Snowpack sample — Snodgrass Mountain, Crested Butte, Colorado (2/4/25, 12:06 PM MST)
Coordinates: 38.923, -106.968
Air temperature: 35 °F
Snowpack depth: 80 cm
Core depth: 50 cm
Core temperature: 30.2 °F
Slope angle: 14°, slope face: 78°
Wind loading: low
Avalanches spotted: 0
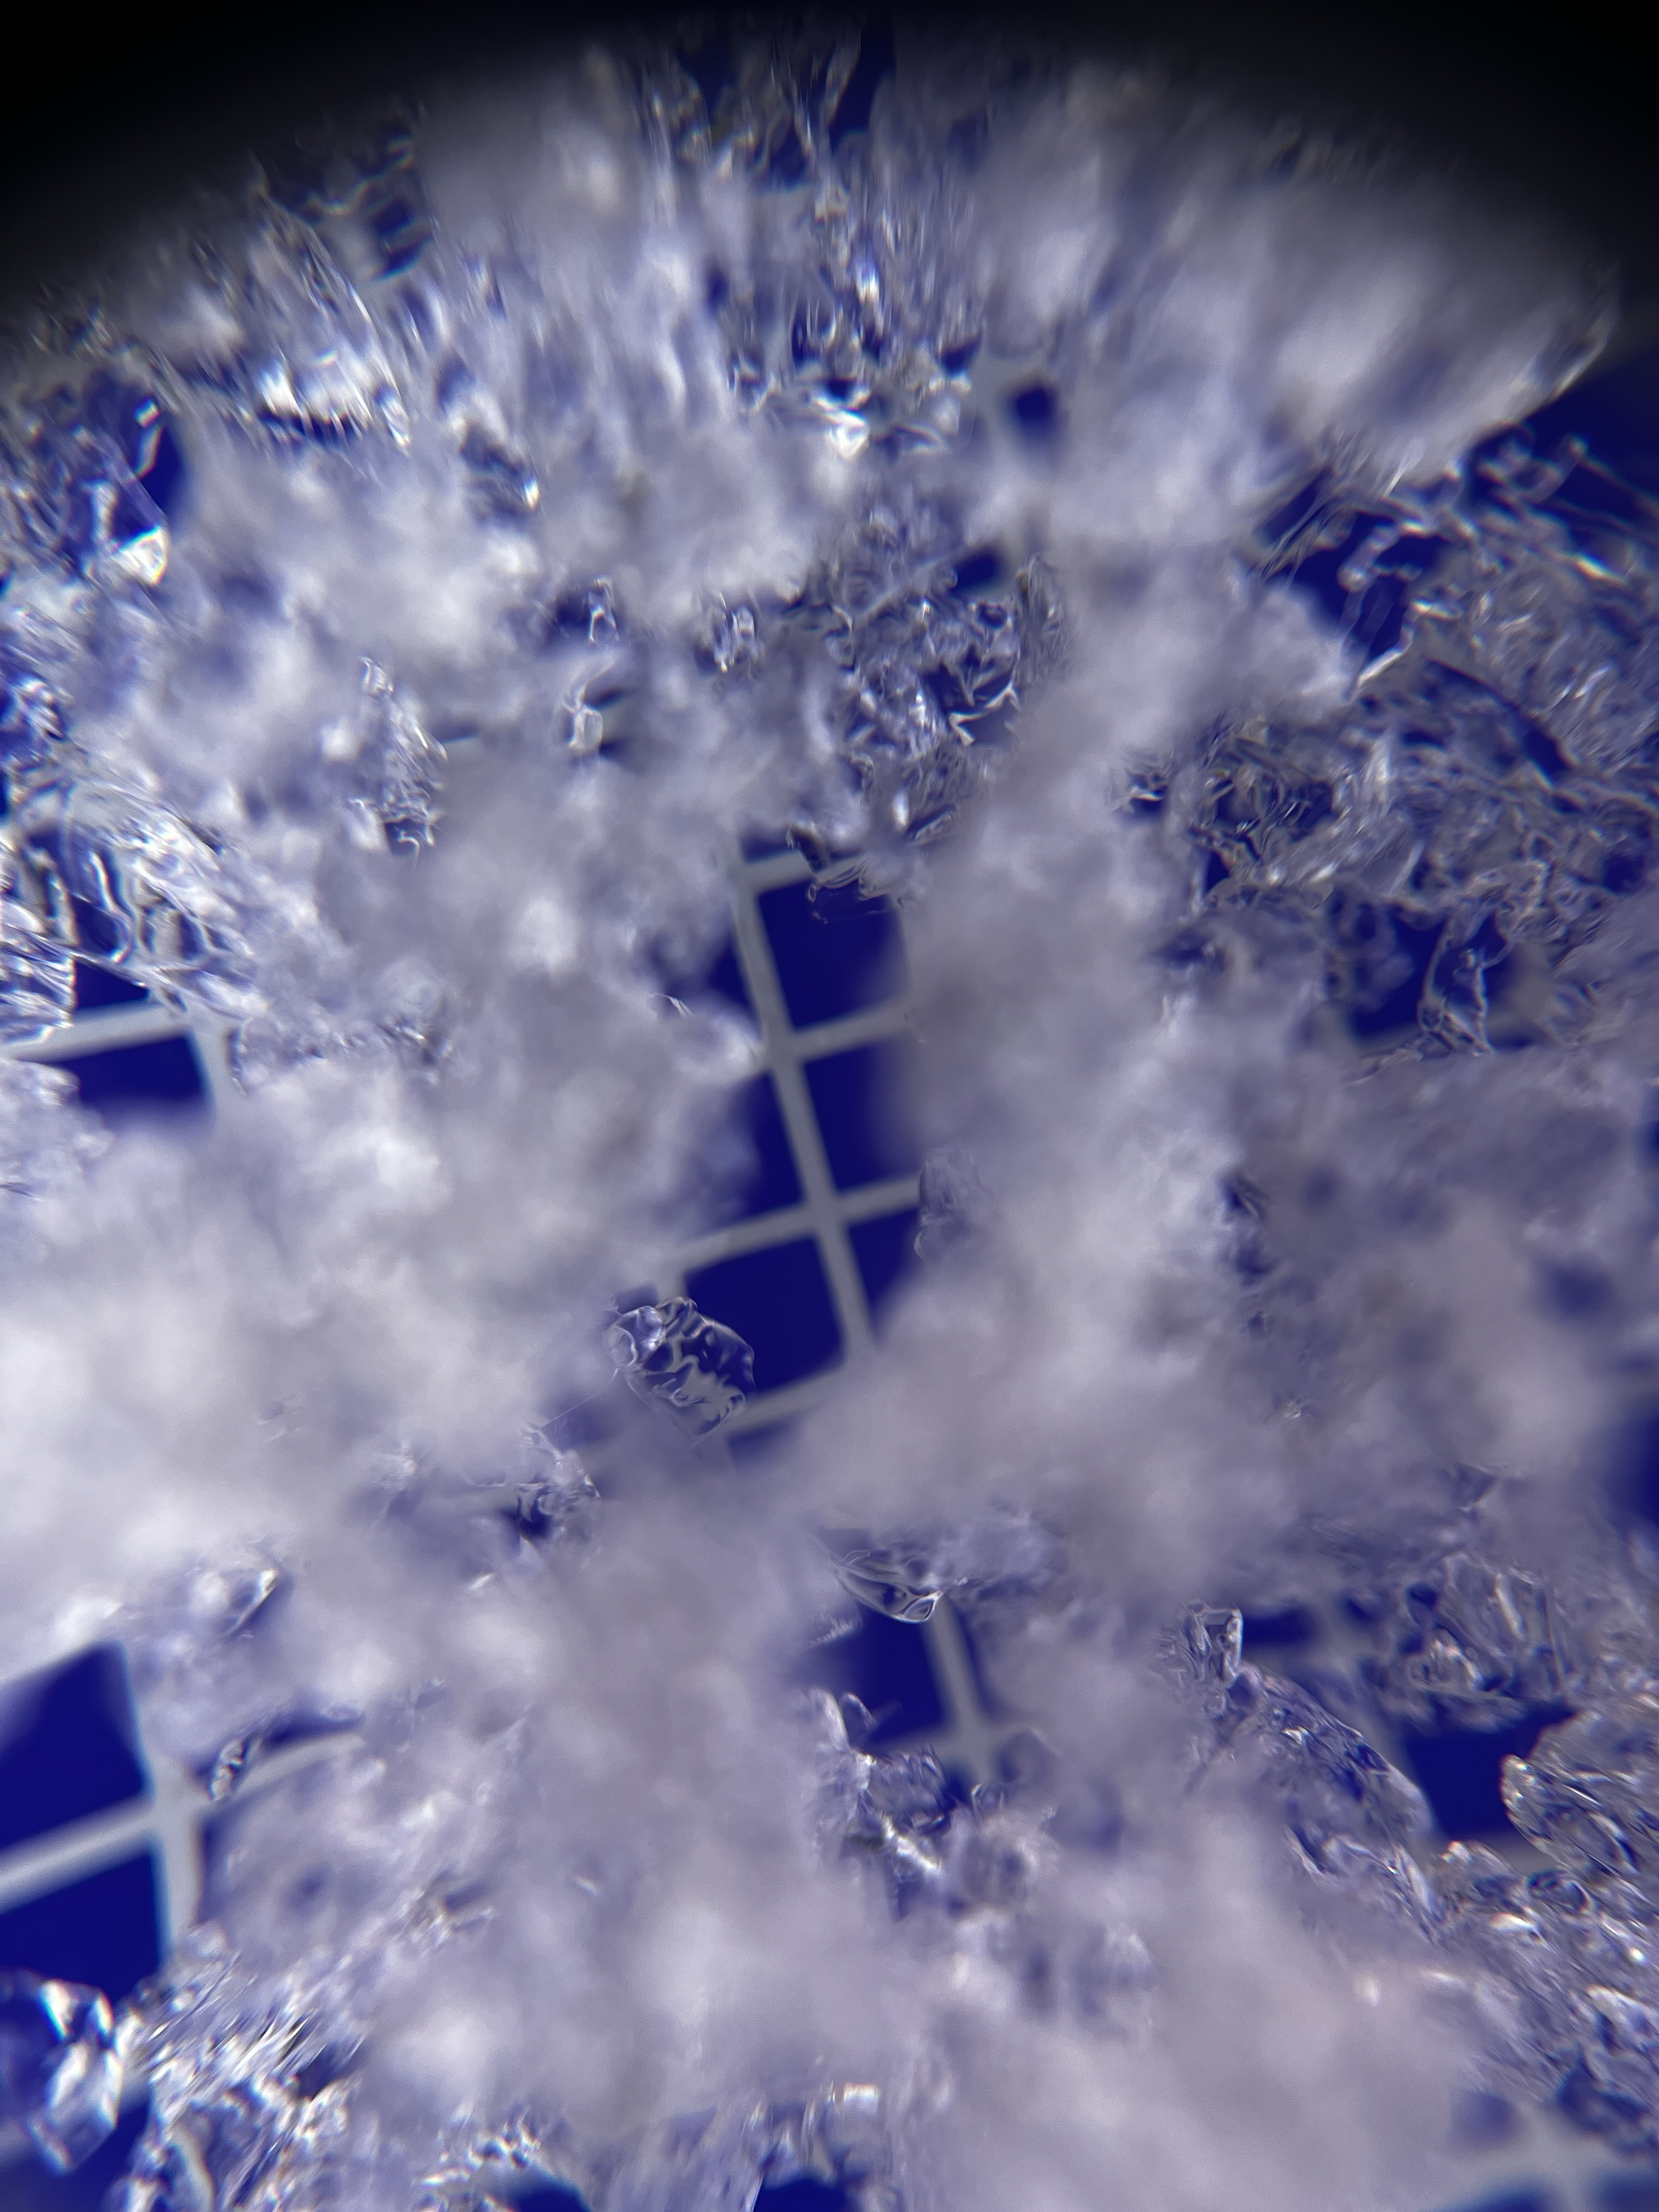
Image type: magnified_profile
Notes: No avalanches nearby, unusually warm weather for the last month reported by residents, Collected 25 yards from treeline